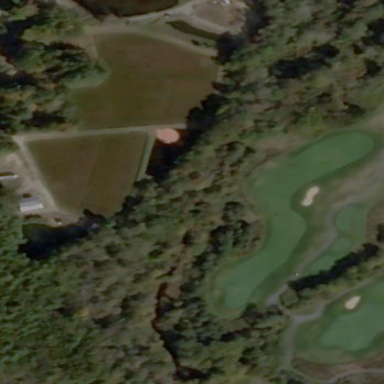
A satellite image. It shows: Golf fairway surrounded by grass.